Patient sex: M
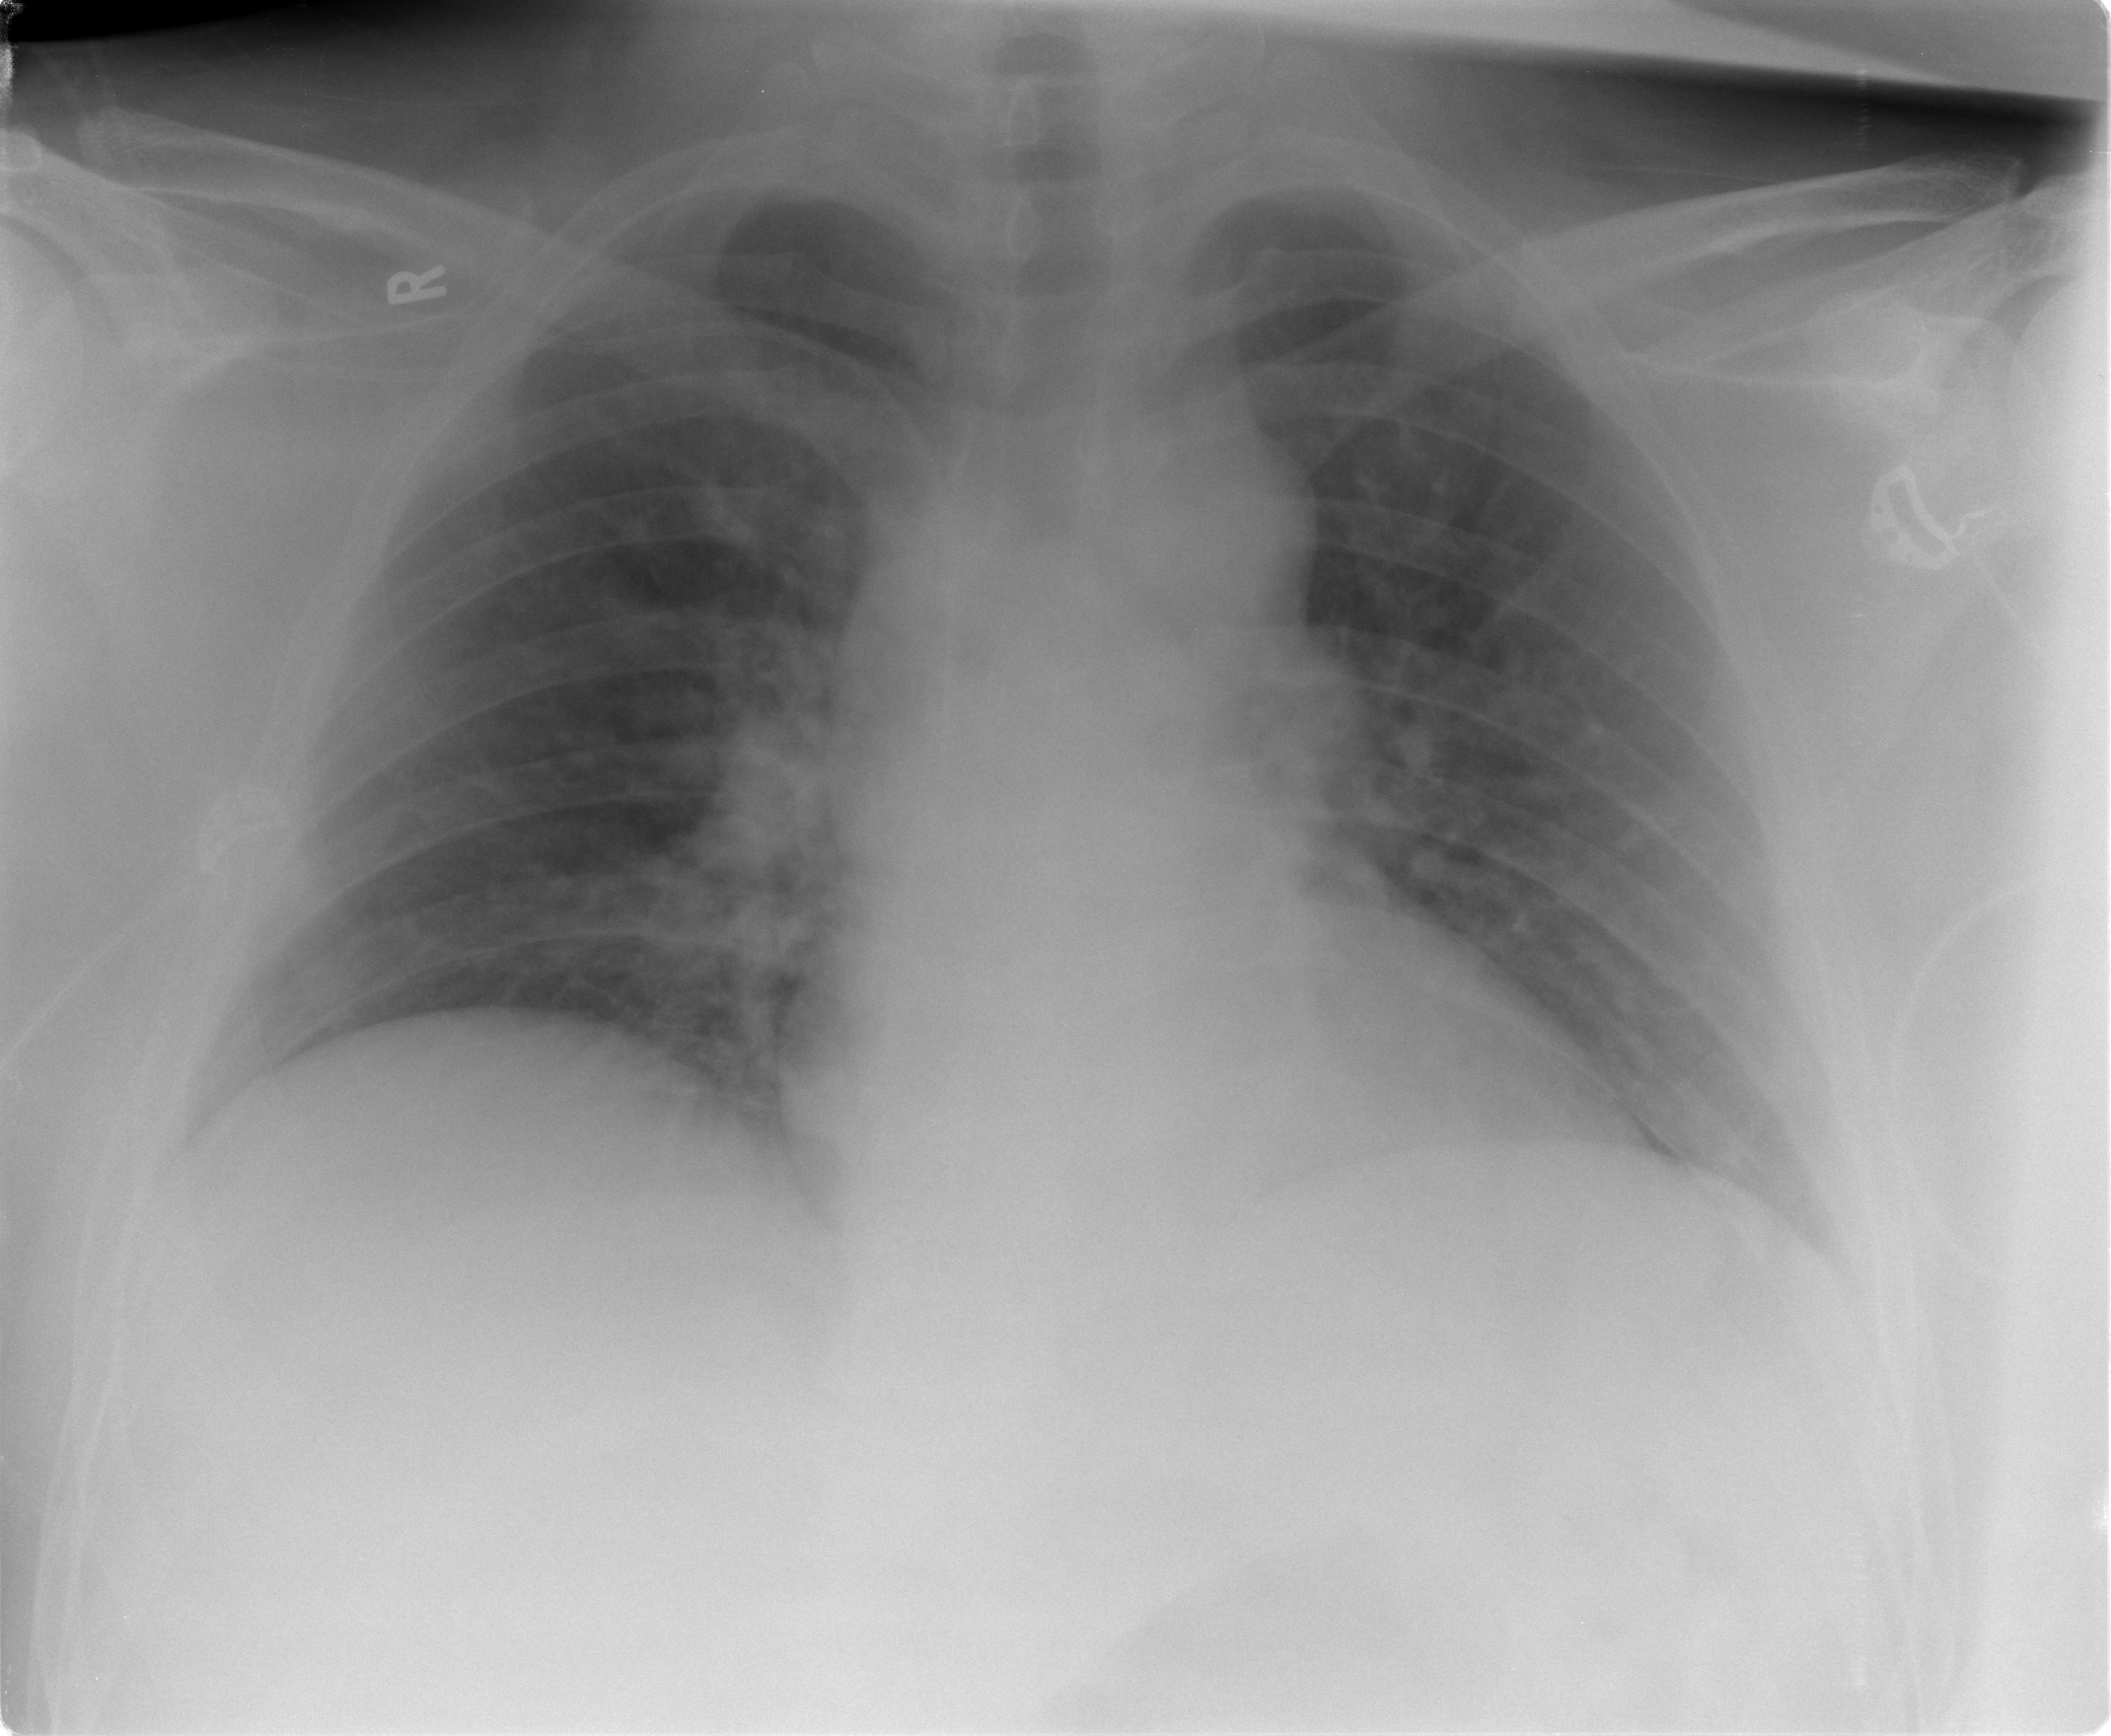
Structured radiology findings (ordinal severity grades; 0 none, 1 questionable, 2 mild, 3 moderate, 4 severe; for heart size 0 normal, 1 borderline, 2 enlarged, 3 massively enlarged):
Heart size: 1
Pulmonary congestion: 2
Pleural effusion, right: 0
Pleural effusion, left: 0
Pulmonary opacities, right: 0
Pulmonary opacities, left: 0
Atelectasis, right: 0
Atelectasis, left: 0